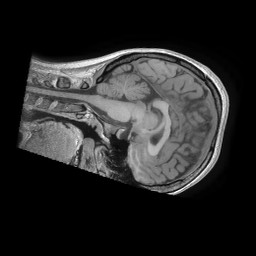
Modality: T1w
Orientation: sagittal
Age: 20
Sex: female
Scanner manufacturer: ge
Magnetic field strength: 3 T
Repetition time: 0.007312 s
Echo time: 0.002812 s